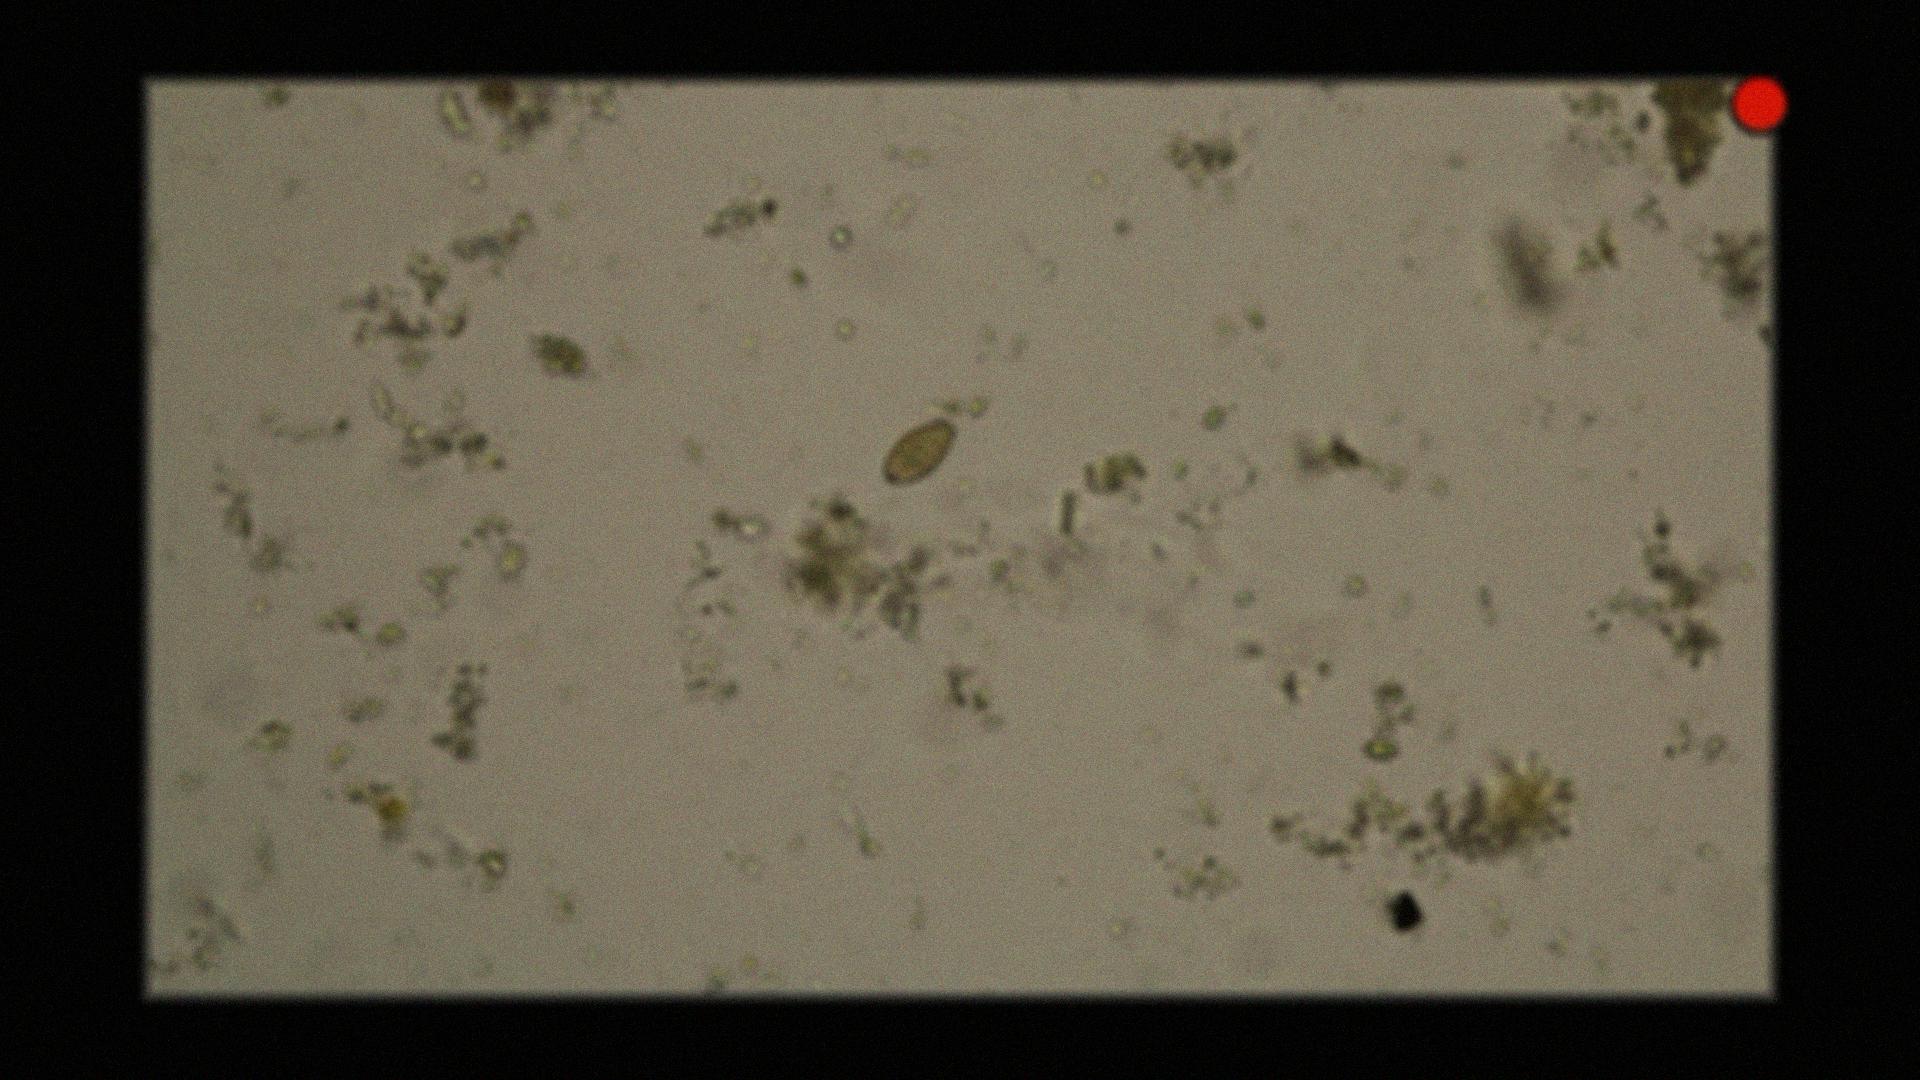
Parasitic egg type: Opisthorchis viverrine